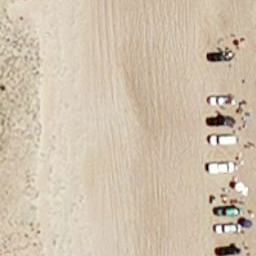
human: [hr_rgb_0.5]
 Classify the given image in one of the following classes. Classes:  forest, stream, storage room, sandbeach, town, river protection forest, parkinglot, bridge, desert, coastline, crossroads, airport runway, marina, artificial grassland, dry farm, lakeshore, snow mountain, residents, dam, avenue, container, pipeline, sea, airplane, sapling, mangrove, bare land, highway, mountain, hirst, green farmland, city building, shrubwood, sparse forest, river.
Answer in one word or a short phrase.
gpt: sandbeach